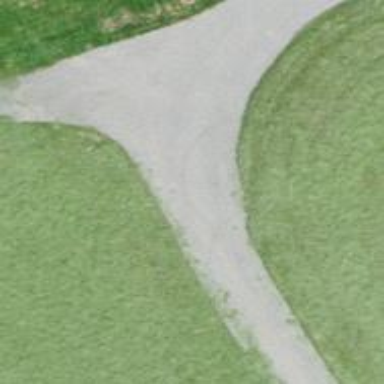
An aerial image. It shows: Paved track with grade 1 tracktype.